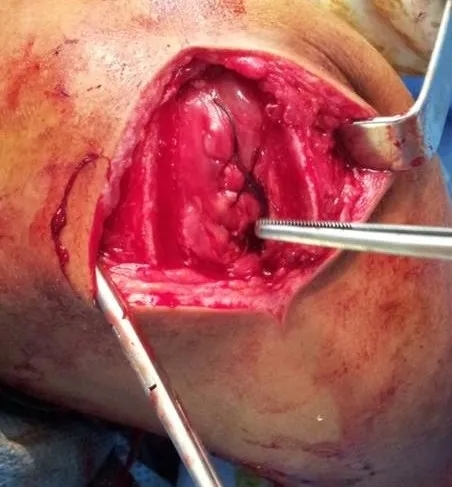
Surgical exploration.
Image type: medical_photograph (other_medical_photograph)